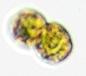
Label: Margalefidinium